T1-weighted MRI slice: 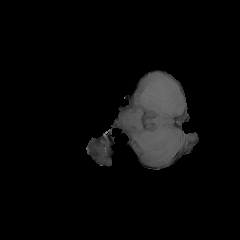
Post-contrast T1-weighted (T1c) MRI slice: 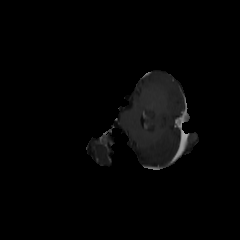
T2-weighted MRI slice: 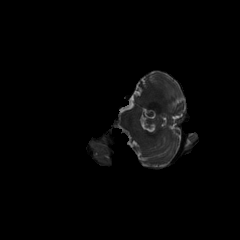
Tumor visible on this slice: no